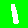
Digit: 1